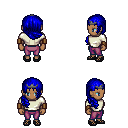
a pixel art fantasy rpg character, female body template, human, dark skin, white long-sleeve shirt, magenta pants, blue right-swept hairstyle, iron tiara, leather bracers, ghillies, four views (front, back, left, right), 2x2 character sprite sheet, small pixel art, hard edges, no anti-aliasing